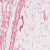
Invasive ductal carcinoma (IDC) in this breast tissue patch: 0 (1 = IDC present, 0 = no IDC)